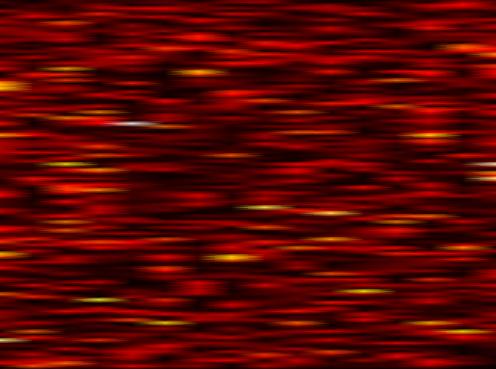
Label: FOFDM